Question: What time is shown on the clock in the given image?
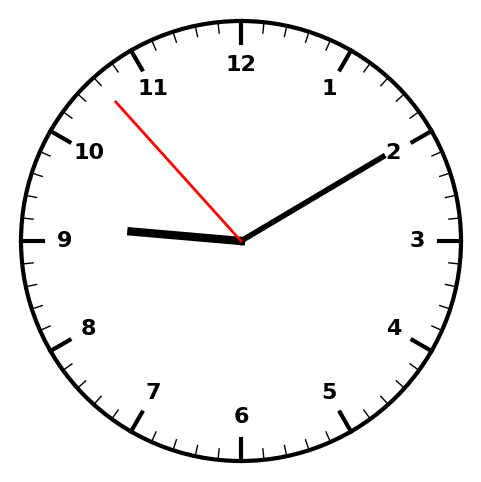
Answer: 09:09:53